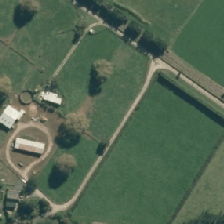
Land cover: shortrotation_cropland